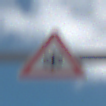
Verkehrszeichen: SchneeOderEisglaette
Umgebung: Outdoor, Nature
Tageszeit: Midday
Wetter: PartlyCloudy
Licht: Natural
Jahreszeit: NotSpecified
Kontrast: HighContrast